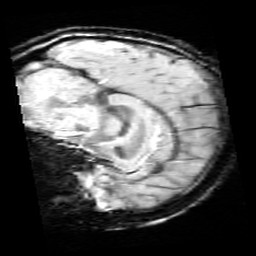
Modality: SWI
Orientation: sagittal
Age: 11
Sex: female
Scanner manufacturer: siemens
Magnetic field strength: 3 T
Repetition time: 0.027 s
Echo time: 0.02 s